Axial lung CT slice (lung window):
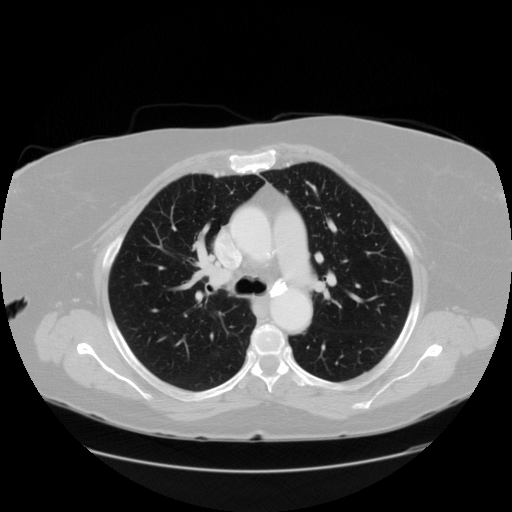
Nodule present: no